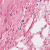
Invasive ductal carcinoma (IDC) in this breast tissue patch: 0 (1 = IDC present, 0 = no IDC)